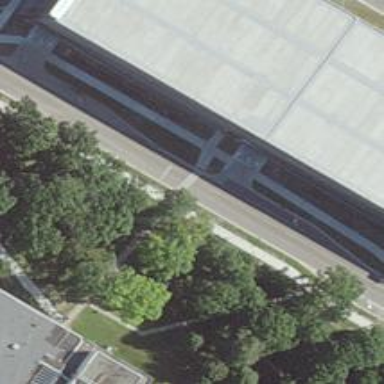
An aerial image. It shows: Crossing on footway.